Question: I'm trying to create a flat styled wpf button. Like on the picture below (the log-out button). I want to have an image and text inside the button even if you hover it. But what happened is every time i try to put a hover style/effects the button turn plain blue when hover and image and text are missing.
Can anyone help me with this? Thank you!
'''
<Button Name="button_lgout">
<Button.Style>
<Style TargetType="Button">
<Setter Property="Background" Value="Transparent"/>
<Setter Property="Foreground" Value="White"/>
<Setter Property="BorderBrush" Value="Transparent"/>
<Setter Property="Template">
<Setter.Value>
<ControlTemplate TargetType="{x:Type Button}"></ControlTemplate>
</Setter.Value>
</Setter>
</Style>
</Button.Style>
</Button>
<Image Source="Images/logout.png" Height="21" VerticalAlignment="Top" Margin="0,5,0,0"/>
<Label Name="lbl_lgout" Content="LOGOUT" FontSize="12" Foreground="White" FontFamily="Calibri" VerticalAlignment="Bottom" HorizontalAlignment="Center" Margin="0,0,0,-4" Height="27" />
'''

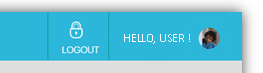
Answer: I think some of your code is missing, from the question. eg. the Control template does not have any visual tree. also seems like you are also talking about some triggers, mouse hover etc. please include them too if necessary
however to create a plain button with any arbitrary content you may use this example
'''
<Button Name="button_lgout">
<Button.Style>
<Style TargetType="Button">
<Setter Property="Foreground" Value="White"/>
<Setter Property="Template">
<Setter.Value>
<ControlTemplate TargetType="{x:Type Button}">
<ContentPresenter TextElement.Foreground="{TemplateBinding Foreground}" />
</ControlTemplate>
</Setter.Value>
</Setter>
</Style>
</Button.Style>
<StackPanel>
<Image Source="Images/logout.png" Height="21" HorizontalAlignment="Center" Margin="0,5,0,0"/>
<Label Name="lbl_lgout" Content="LOGOUT" FontSize="12" Foreground="White" FontFamily="Calibri" HorizontalAlignment="Center" Height="27" />
</StackPanel>
</Button>
'''
you may also try to set '<StackPanel HorizontalContentAlignment="Center">' and see if this can replace 'HorizontalAlignment="Center"' from sub items. also 'Foreground="White"' is redundant as specified in the button style, you may safely remove either of them
---
as requested here is how you can implement a simple hover effect. assuming that the container of the button has the desired color, this effect will darken the background color
'''
<Button Name="button_lgout" HorizontalAlignment="Center" VerticalAlignment="Top">
<Button.Style>
<Style TargetType="Button">
<Setter Property="Background"
Value="Transparent" />
<Setter Property="Foreground"
Value="White" />
<Setter Property="Template">
<Setter.Value>
<ControlTemplate TargetType="{x:Type Button}">
<Border Background="{TemplateBinding Background}">
<ContentPresenter TextElement.Foreground="{TemplateBinding Foreground}" />
</Border>
<ControlTemplate.Triggers>
<Trigger Property="IsMouseOver"
Value="true">
<Setter Property="Background"
Value="#2000" />
</Trigger>
</ControlTemplate.Triggers>
</ControlTemplate>
</Setter.Value>
</Setter>
</Style>
</Button.Style>
<StackPanel>
<Image Source="desert.jpg"
Height="21"
HorizontalAlignment="Center"
Margin="0,5,0,0" />
<Label Name="lbl_lgout"
Content="LOGOUT"
FontSize="12"
Foreground="White"
FontFamily="Calibri"
HorizontalAlignment="Center"
Height="27" />
</StackPanel>
</Button>
'''
I have added '<Setter Property="Background" Value="Transparent" />'. this is necessary for TemplateBinding to work with the setters in triggers, these setter can also be used with TargetName but former approach will also help to define a base color if needed. I also added a control template trigger for 'IsMouseOver' to apply the effect
if you want to increase the darkness, increase the alpha component '2' in 'Value="#2000"'. possible hex values are '0 to F' where is '0' is least dark and 'F' is most dark